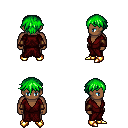
a pixel art fantasy rpg character, male body template, human, dark skin, red robe, white pants, green short bangs hairstyle, leather bracers, gold boots, four views (front, back, left, right), 2x2 character sprite sheet, small pixel art, hard edges, no anti-aliasing